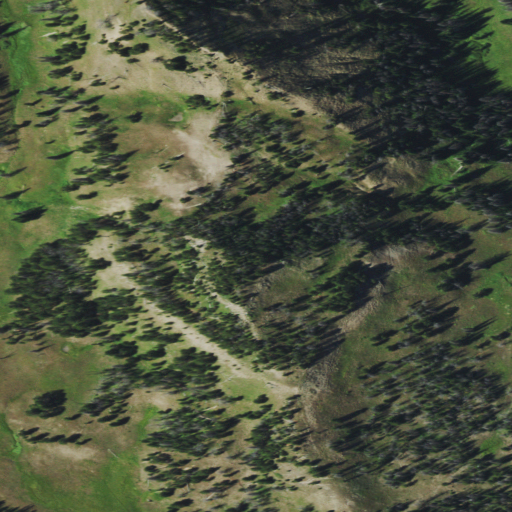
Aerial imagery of cliff(s) in Wyoming named Barbers Point containing evergreen forest, shrub, and grassland